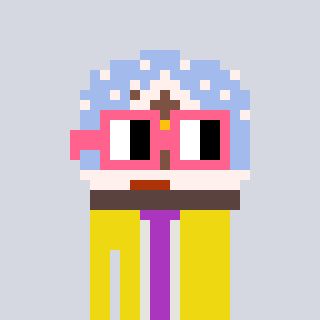
a pixel art character with square pink glasses, a snow globe-shaped head and a yellow-colored body on a cool background